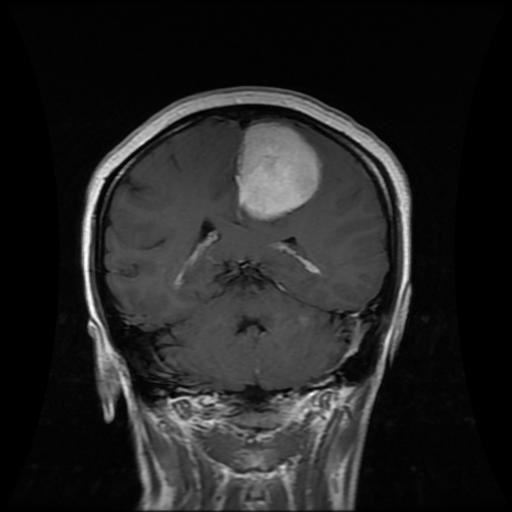
Label: meningioma